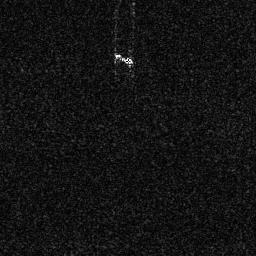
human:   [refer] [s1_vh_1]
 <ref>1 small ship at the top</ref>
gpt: <box>[[44, 19, 51, 24, 0]]</box>